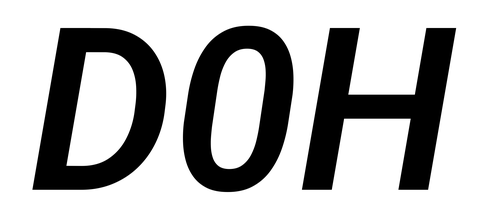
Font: Roboto-Italic_SemiBold_Italic